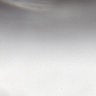
Metastatic tissue present: no